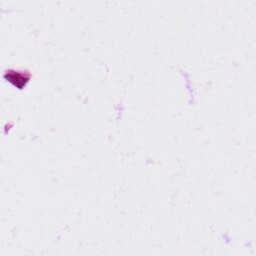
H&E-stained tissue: Skin